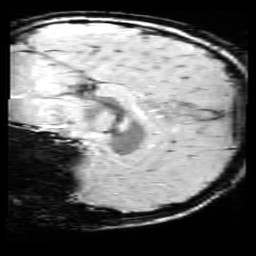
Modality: SWI
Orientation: sagittal
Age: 11
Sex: male
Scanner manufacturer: siemens
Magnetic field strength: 3 T
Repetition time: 0.027 s
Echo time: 0.02 s